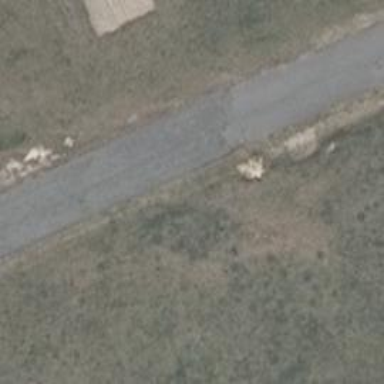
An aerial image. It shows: Concrete service road